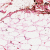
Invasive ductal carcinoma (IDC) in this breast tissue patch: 0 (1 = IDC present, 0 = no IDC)